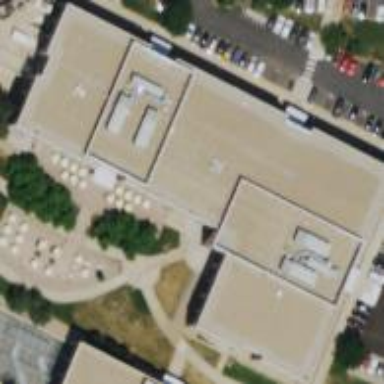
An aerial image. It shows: Office building.